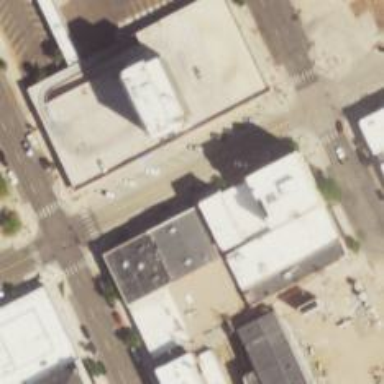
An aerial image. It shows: Bank building.